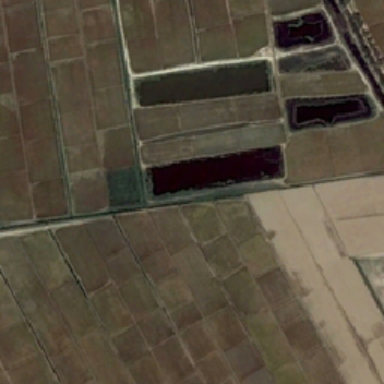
Farmland has a pattern and some water permeation in the middle .